Aerial crown-view tile of a tropical tree (Barro Colorado Island, Panama), acquired 20240813:
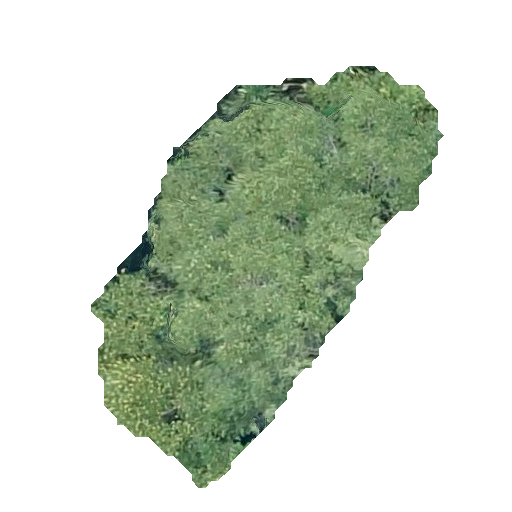
Species: Luehea seemannii
GBIF accepted scientific name: Luehea seemannii
Crown area: 125.338 m²